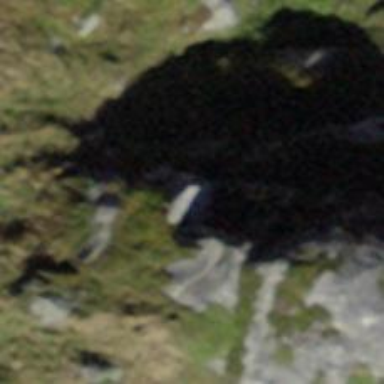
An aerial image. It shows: Cliff in nature.